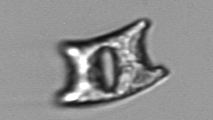
Label: Eucampia